Aerial crown-view tile of a tropical tree (Barro Colorado Island, Panama), acquired 20250217:
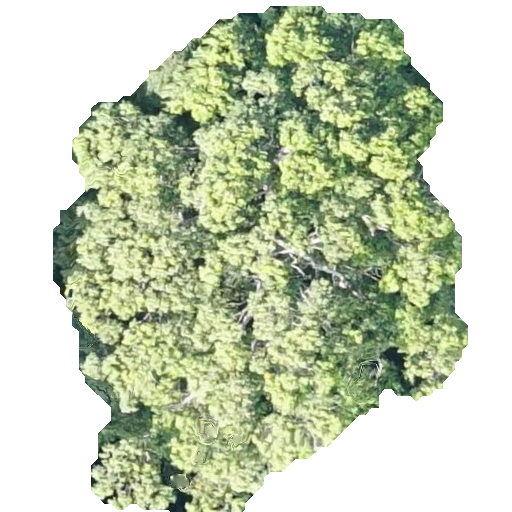
Species: Ocotea leptobotra
GBIF accepted scientific name: Ocotea leptobotra
Crown area: 227.421 m²